Field crop: maize
Growth stage: 1
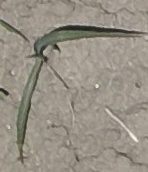
Species: sorghum